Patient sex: F
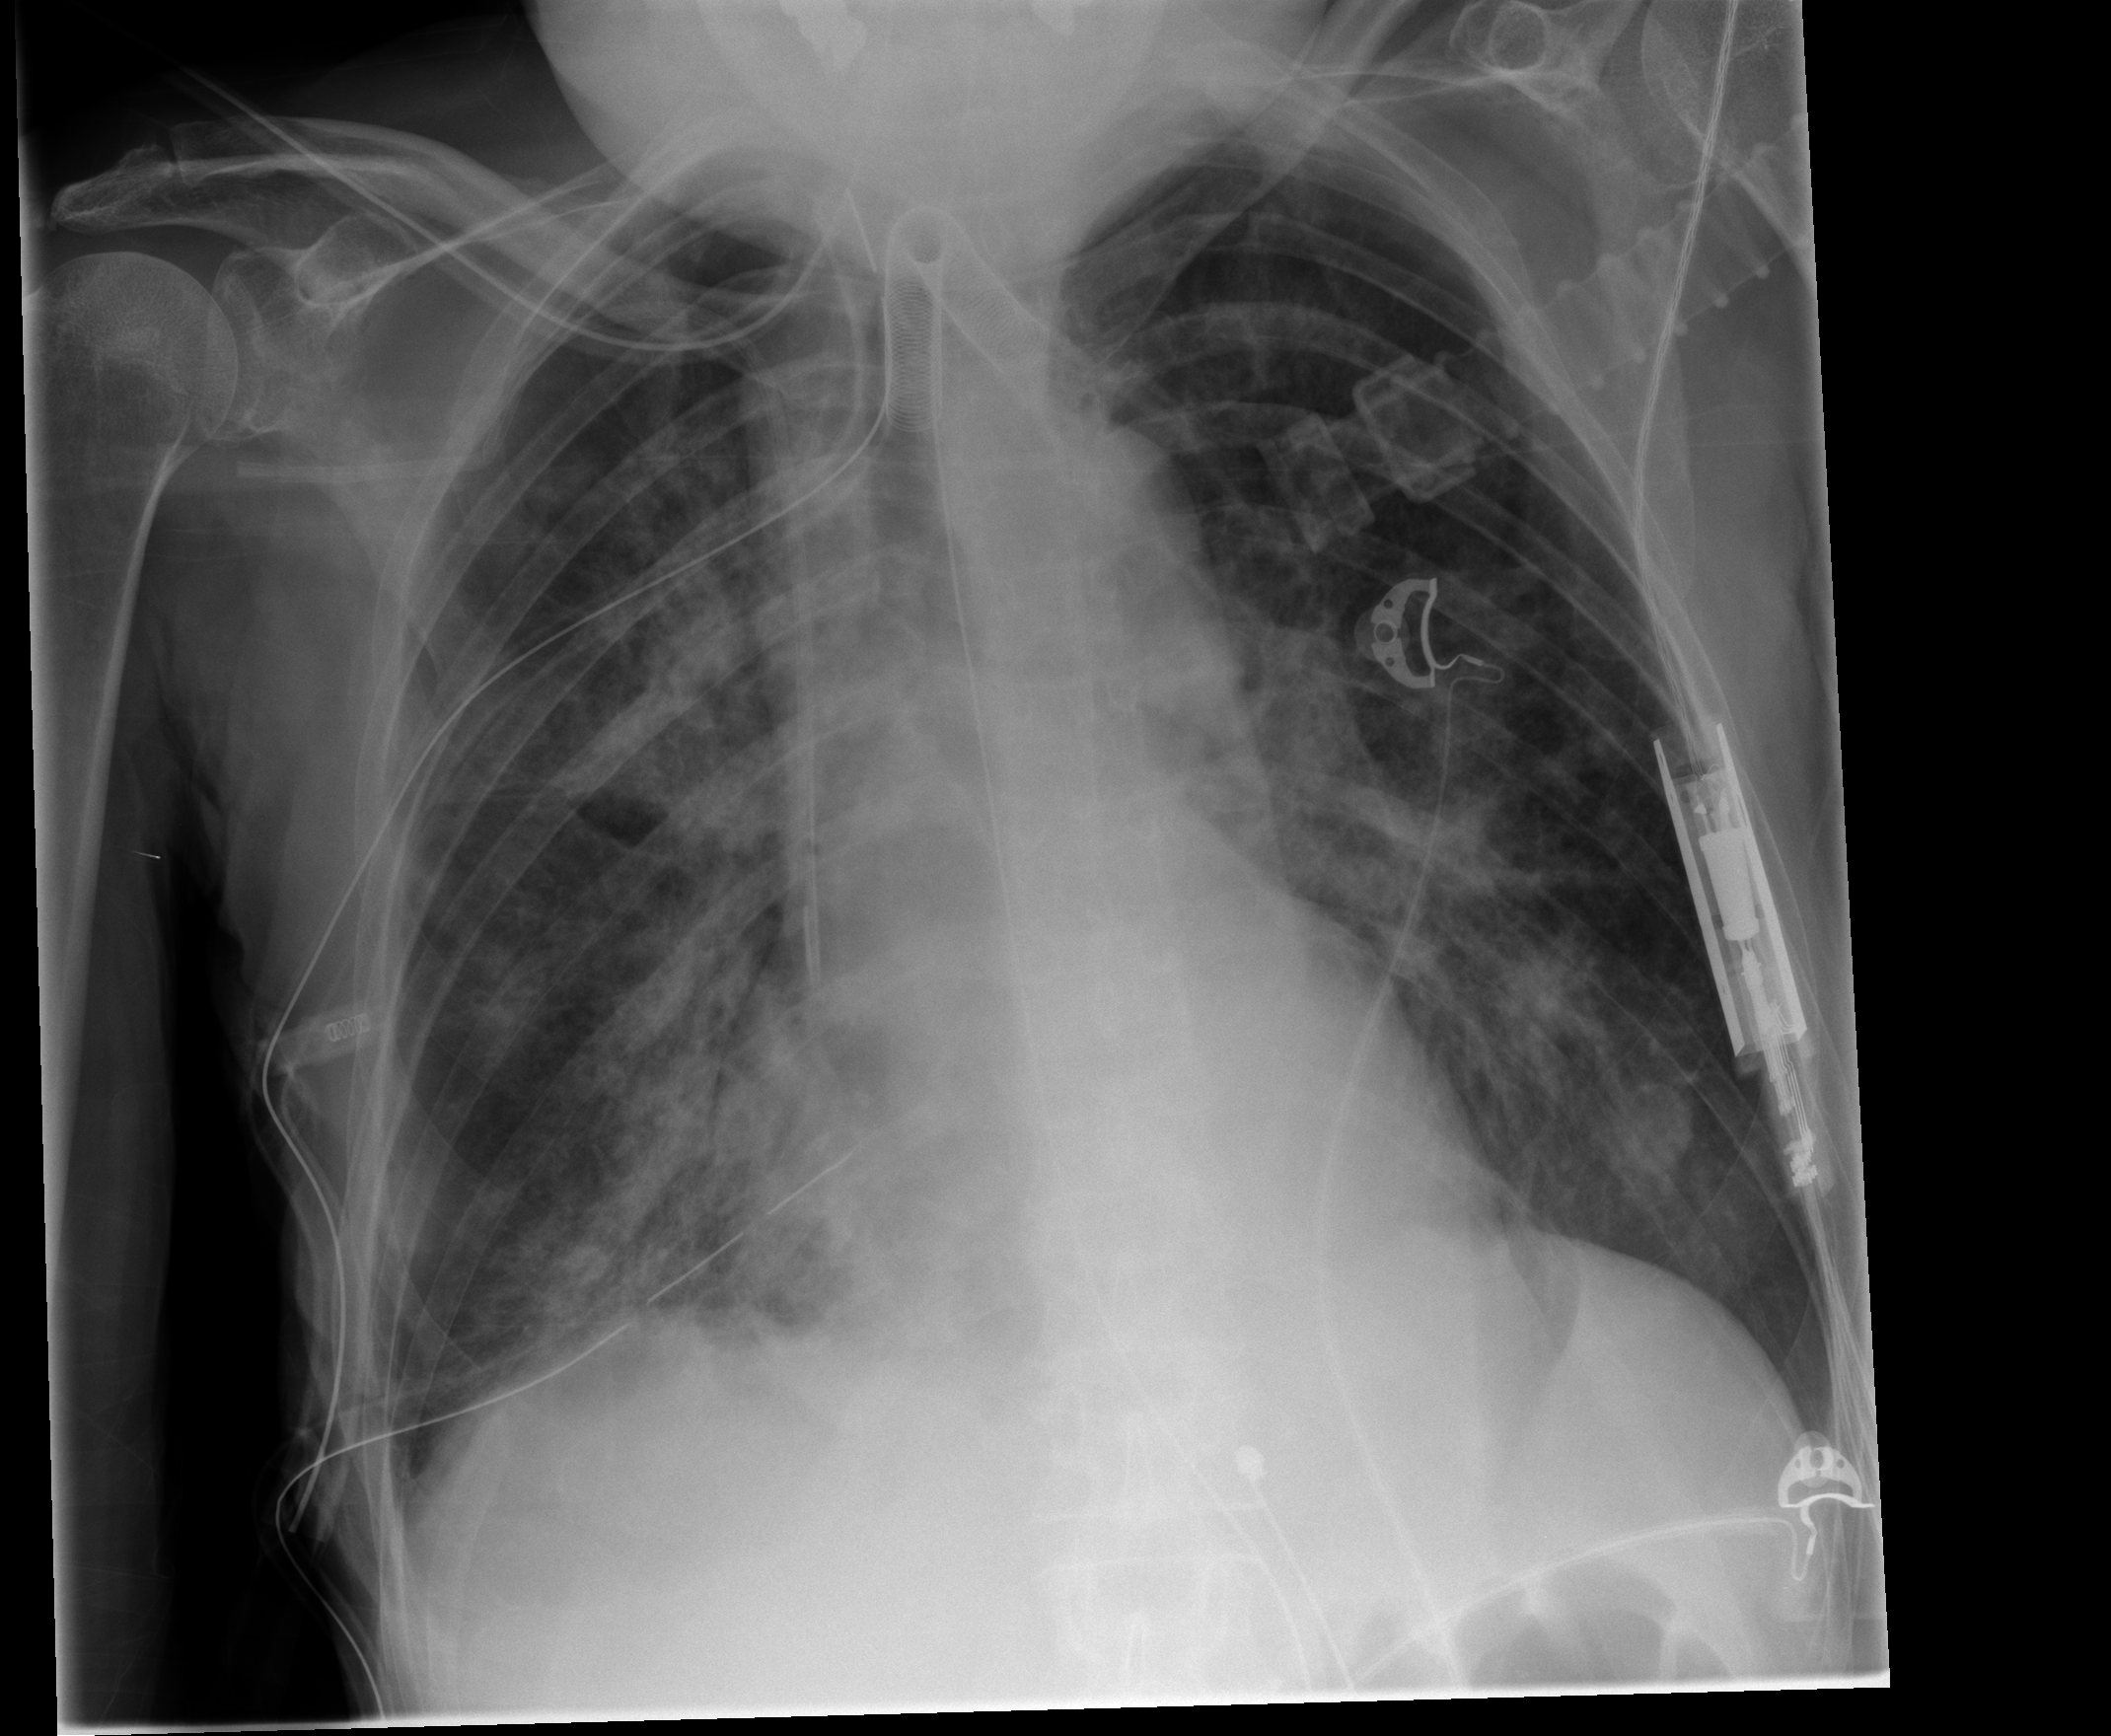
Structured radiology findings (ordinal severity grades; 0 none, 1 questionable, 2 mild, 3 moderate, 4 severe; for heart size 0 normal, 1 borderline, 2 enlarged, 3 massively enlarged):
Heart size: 0
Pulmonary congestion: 1
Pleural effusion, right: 1
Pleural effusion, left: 0
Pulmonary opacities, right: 3
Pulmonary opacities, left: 3
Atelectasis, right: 2
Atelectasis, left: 2